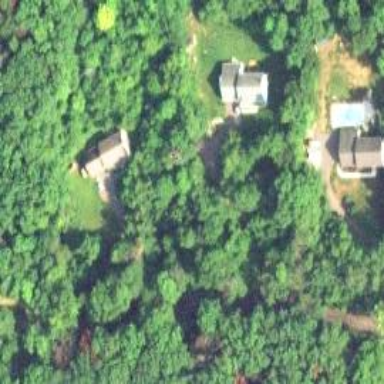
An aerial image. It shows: Driveway.